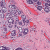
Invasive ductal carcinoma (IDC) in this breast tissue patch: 0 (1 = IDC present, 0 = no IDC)